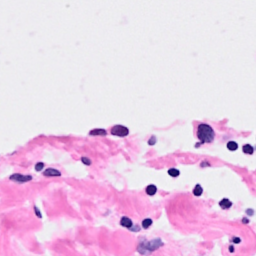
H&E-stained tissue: Breast